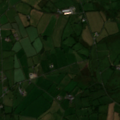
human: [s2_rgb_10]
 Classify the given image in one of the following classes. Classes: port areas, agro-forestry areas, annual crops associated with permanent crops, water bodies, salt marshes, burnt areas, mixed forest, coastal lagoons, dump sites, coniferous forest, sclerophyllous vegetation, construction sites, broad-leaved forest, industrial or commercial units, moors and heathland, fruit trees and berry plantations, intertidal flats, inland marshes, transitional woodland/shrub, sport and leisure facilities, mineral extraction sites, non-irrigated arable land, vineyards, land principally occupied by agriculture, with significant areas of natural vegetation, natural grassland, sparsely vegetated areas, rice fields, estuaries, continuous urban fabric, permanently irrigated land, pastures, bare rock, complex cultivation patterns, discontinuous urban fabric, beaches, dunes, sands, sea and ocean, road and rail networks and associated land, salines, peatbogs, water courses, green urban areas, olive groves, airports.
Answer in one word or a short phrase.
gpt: pastures, land principally occupied by agriculture, with significant areas of natural vegetation